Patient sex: M
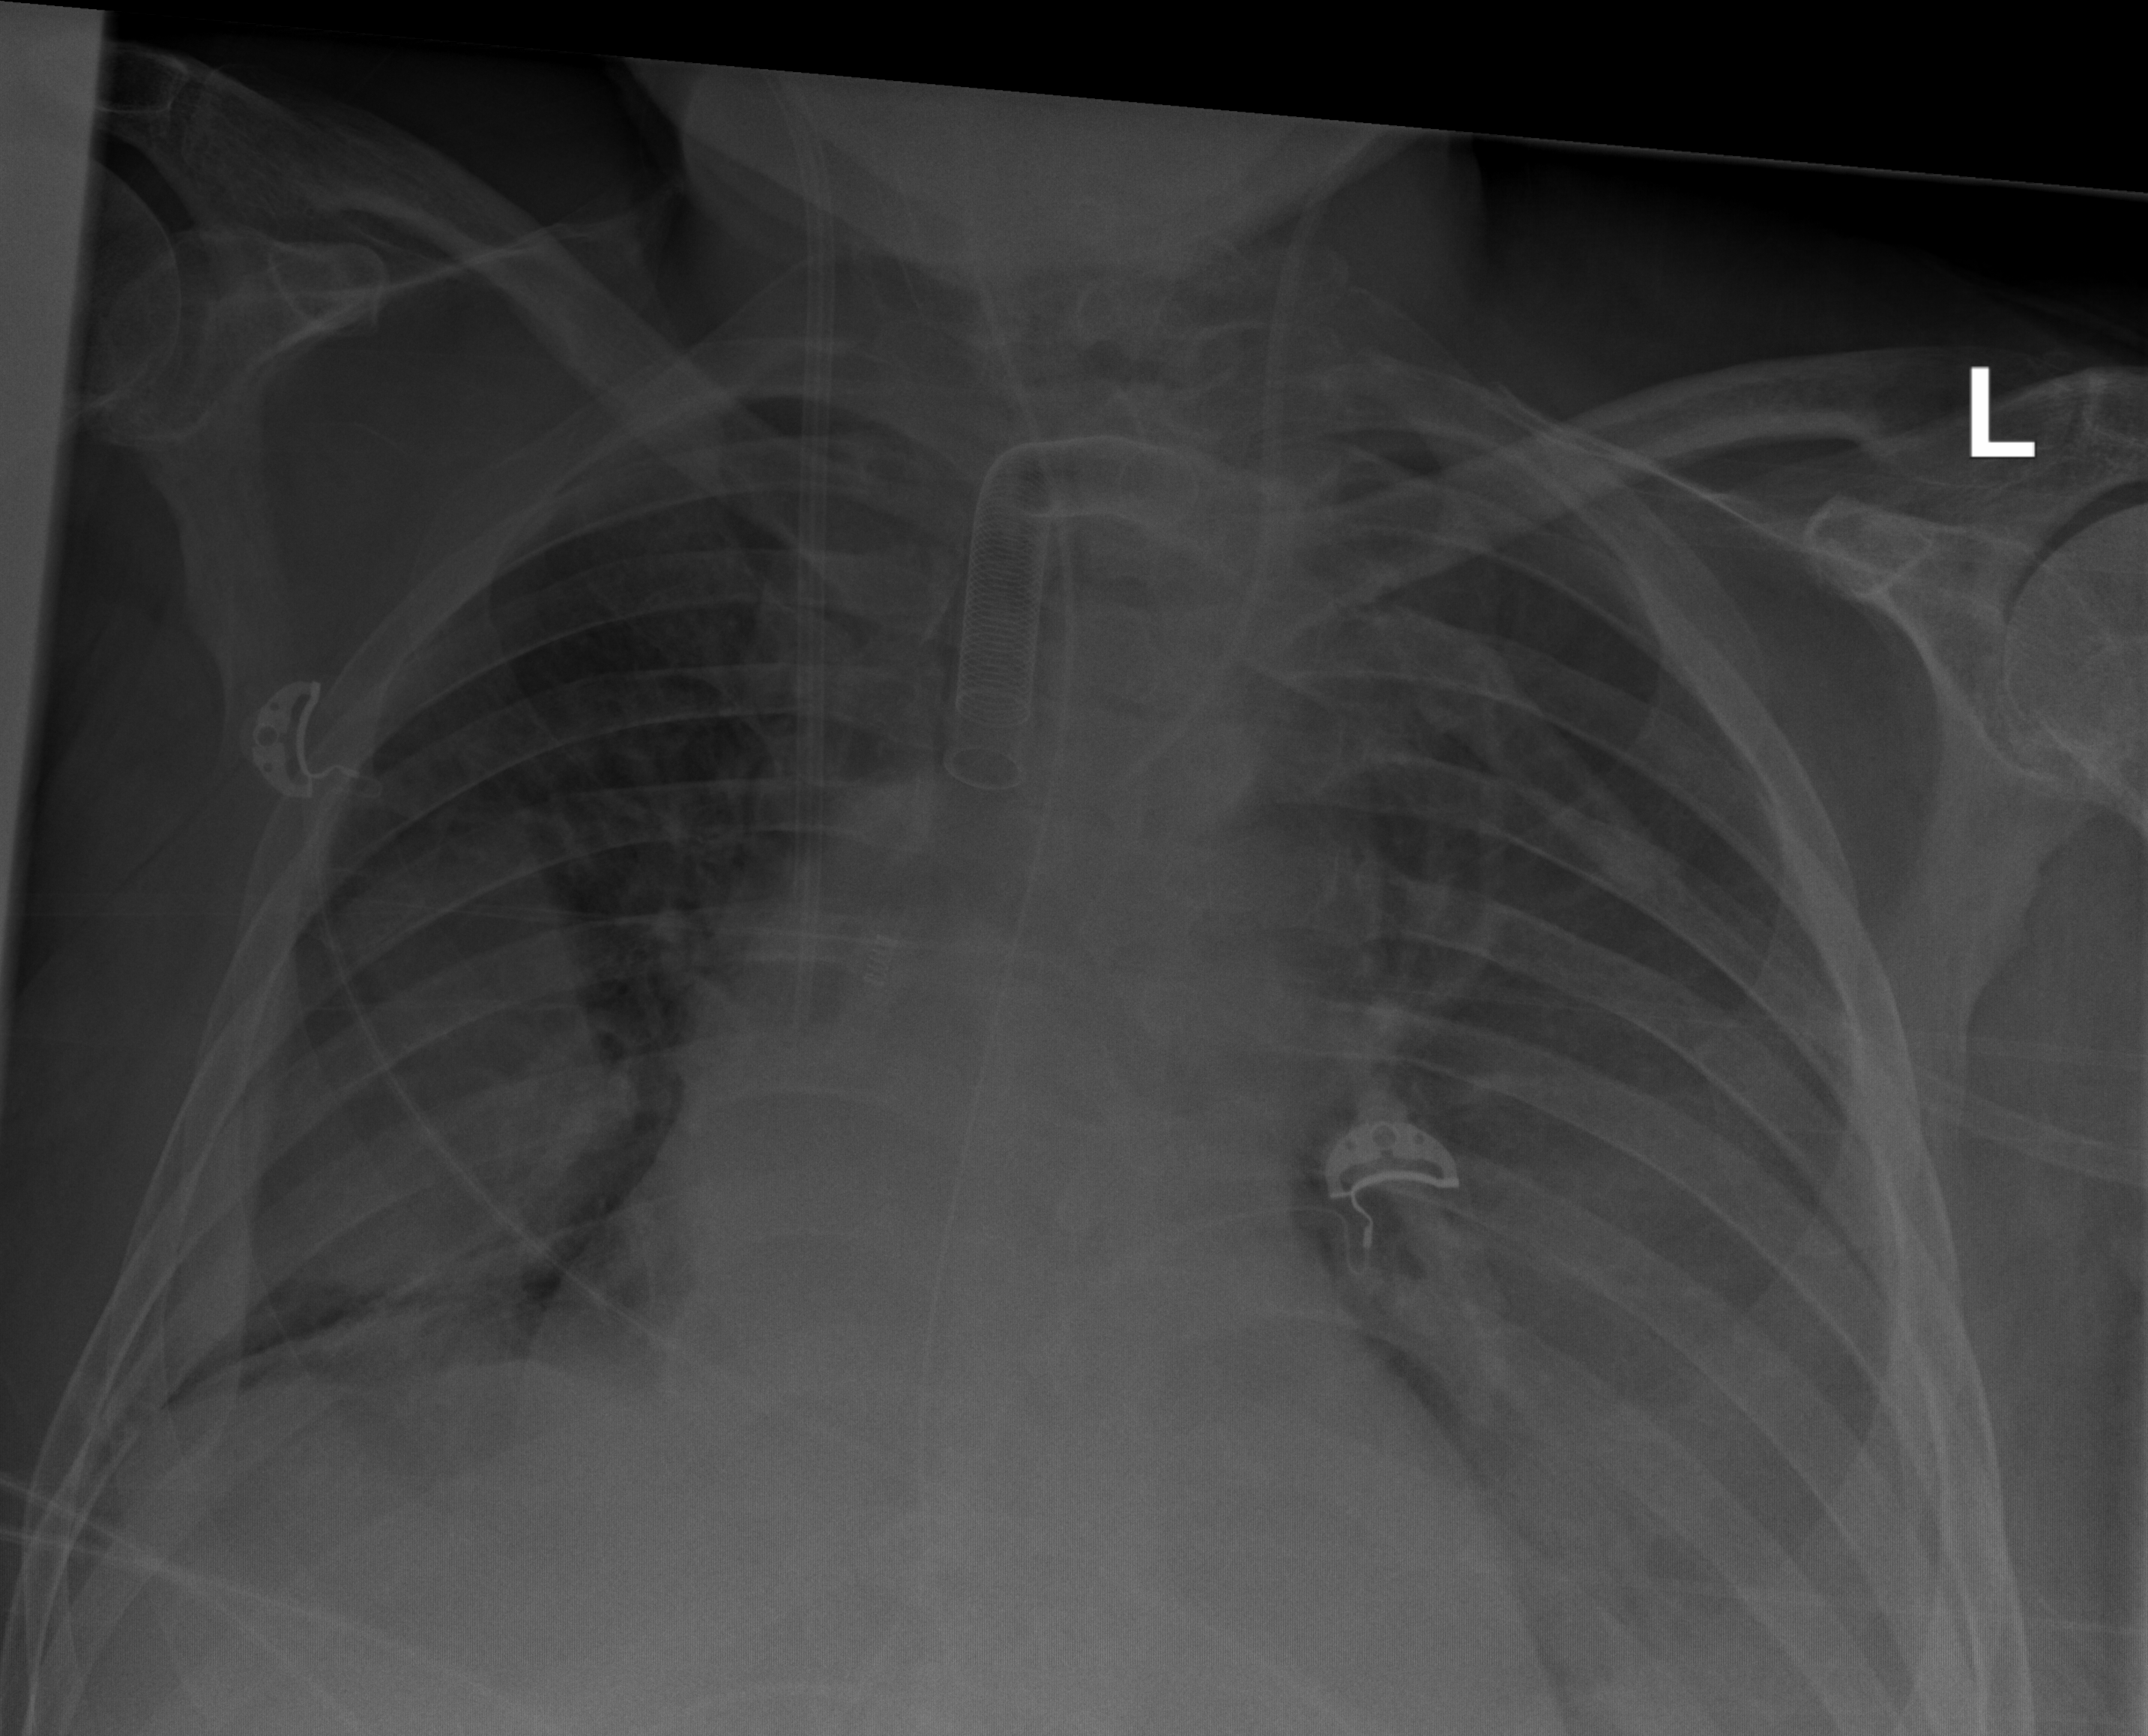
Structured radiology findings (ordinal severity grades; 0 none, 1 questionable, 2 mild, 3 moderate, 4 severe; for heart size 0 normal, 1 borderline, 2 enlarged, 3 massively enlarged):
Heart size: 2
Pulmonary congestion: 2
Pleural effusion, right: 3
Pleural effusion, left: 3
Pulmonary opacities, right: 2
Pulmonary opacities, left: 2
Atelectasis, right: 3
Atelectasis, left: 3